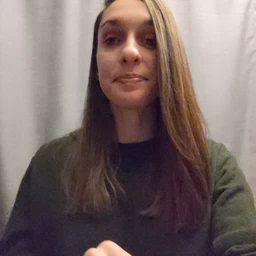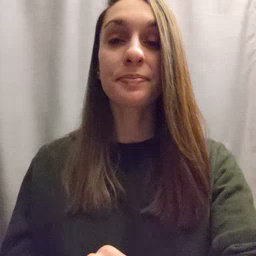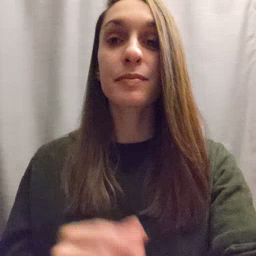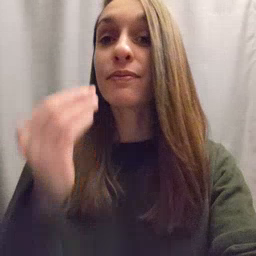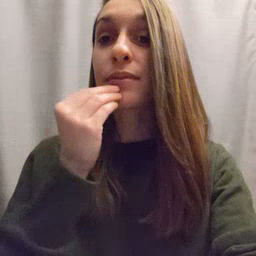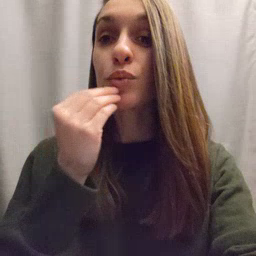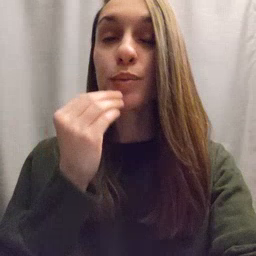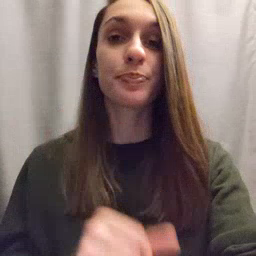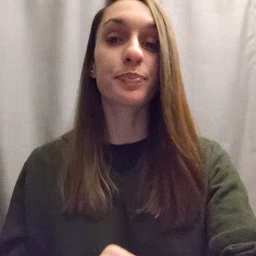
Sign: food